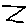
Label: zigzag